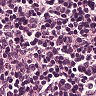
Metastatic tissue present: no